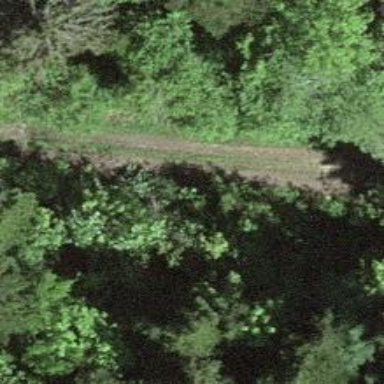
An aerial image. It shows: Track with grade 3 tracktype.